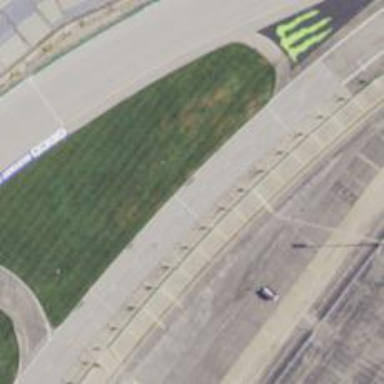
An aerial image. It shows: Raceway for motor sports.